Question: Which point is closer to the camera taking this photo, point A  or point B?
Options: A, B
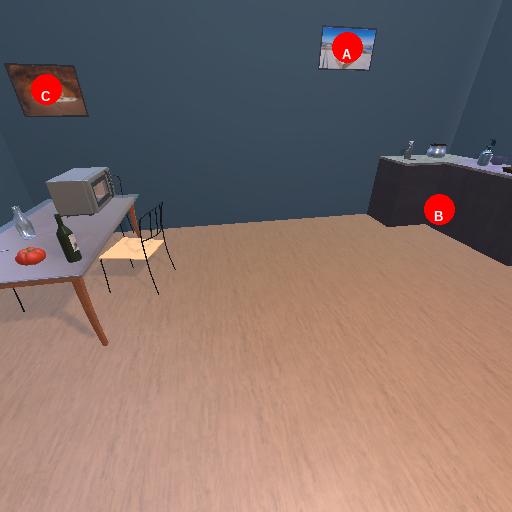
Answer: A